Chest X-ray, PA view. Patient: 53 years old, sex F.
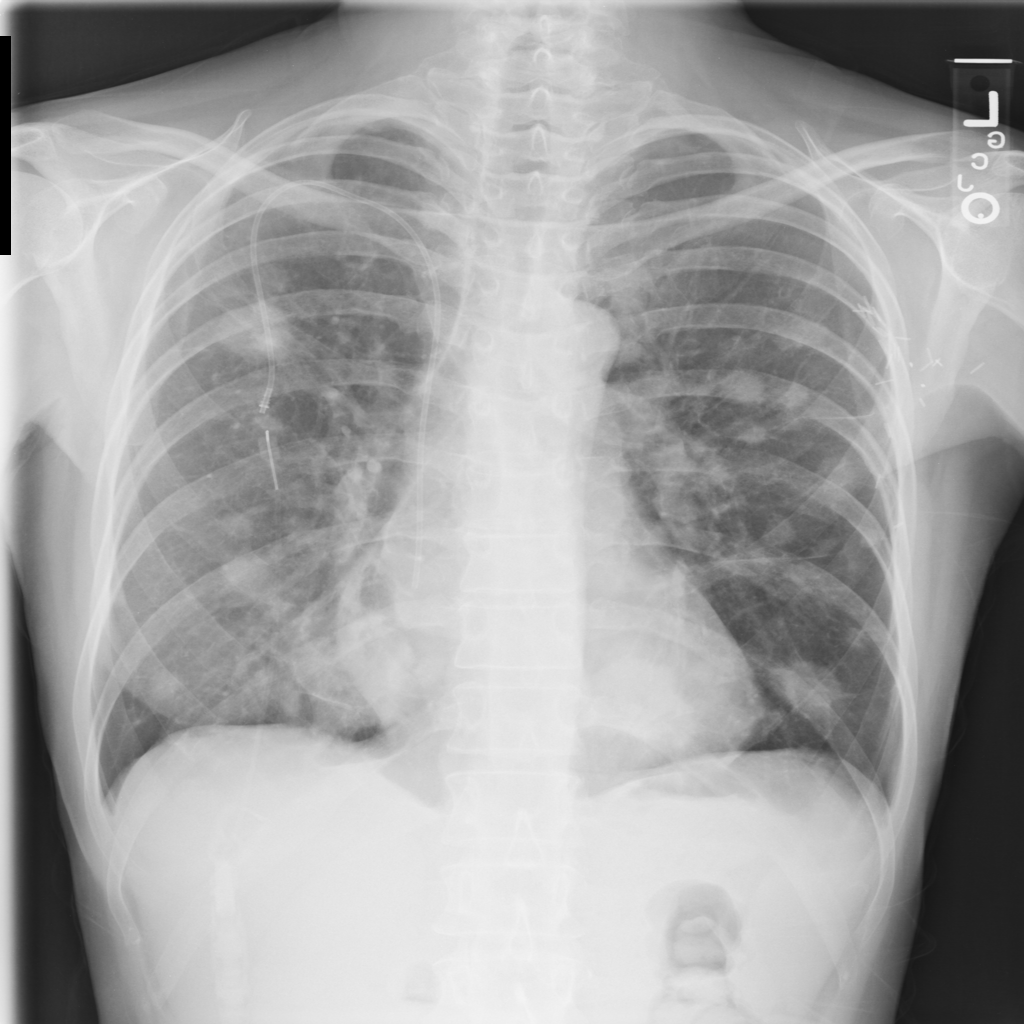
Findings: Nodule